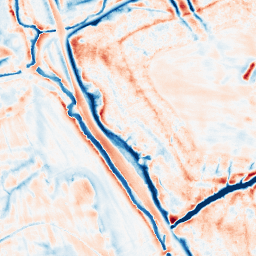
Category: edge_preserving
Decomposition family: bilateral
Decomposition parameters: d: 21
sigma_color: 25
sigma_space: 150
Upsampling method: bicubic_3x
Upsampling parameters: scale: 3
Upsampling scale: 3